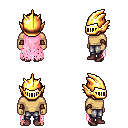
a pixel art fantasy rpg character, male body template, human, tanned skin, pink tattered cape, metal pants, brunette bangs hairstyle, gold helm, leather bracers, maroon shoes, four views (front, back, left, right), 2x2 character sprite sheet, small pixel art, hard edges, no anti-aliasing